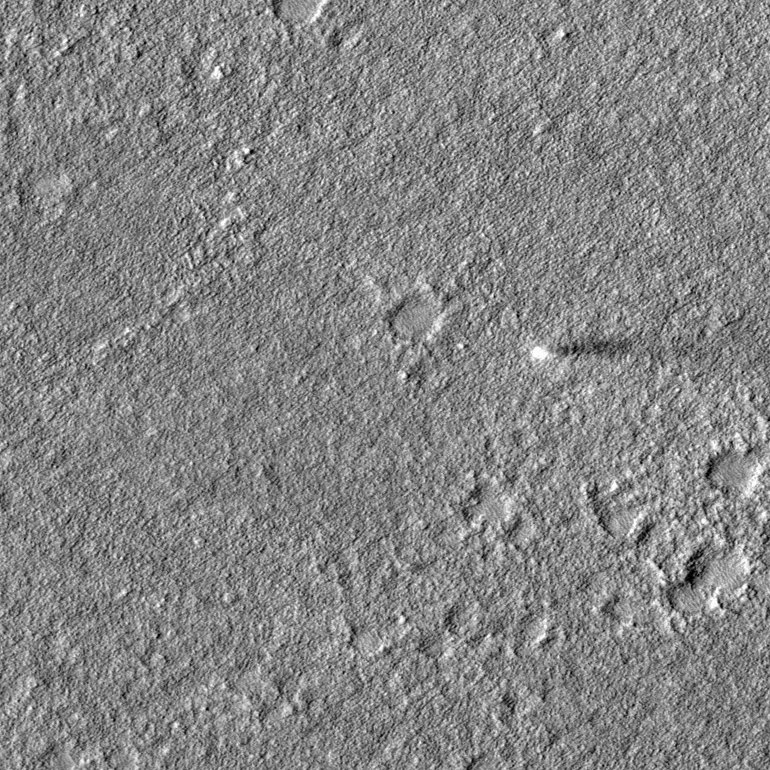
Label: dustdevil